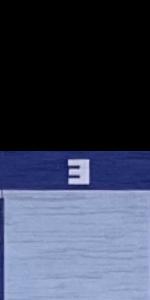
Label: Empty